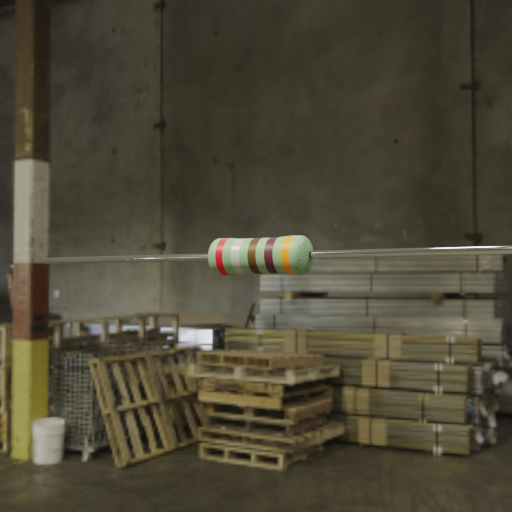
Resistor colour bands (in order): red, silver, brown, brown, orange